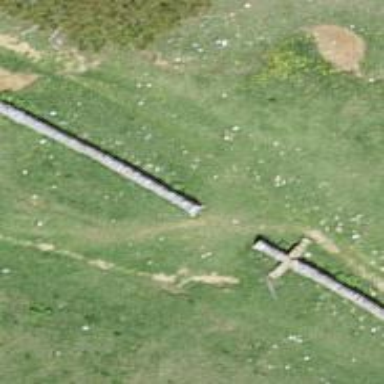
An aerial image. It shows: Wall made of dry stone.